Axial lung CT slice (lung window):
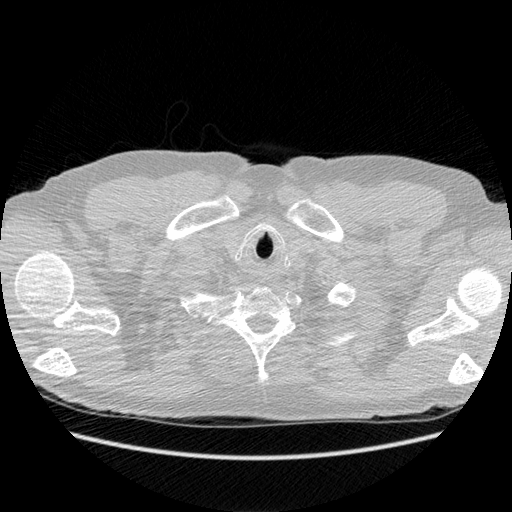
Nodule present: no